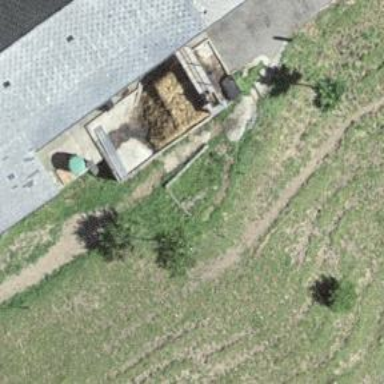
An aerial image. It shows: Farm.